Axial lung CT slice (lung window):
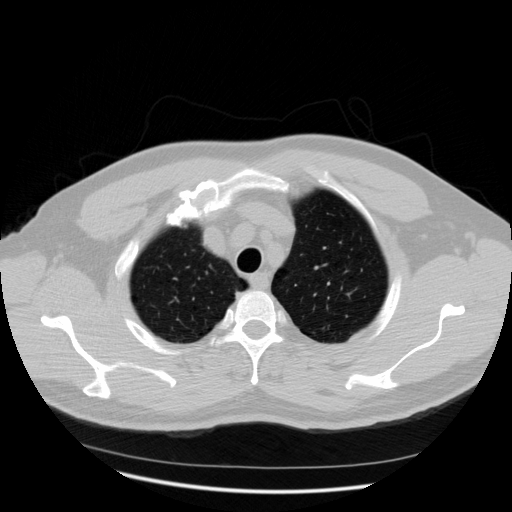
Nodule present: no